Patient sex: F
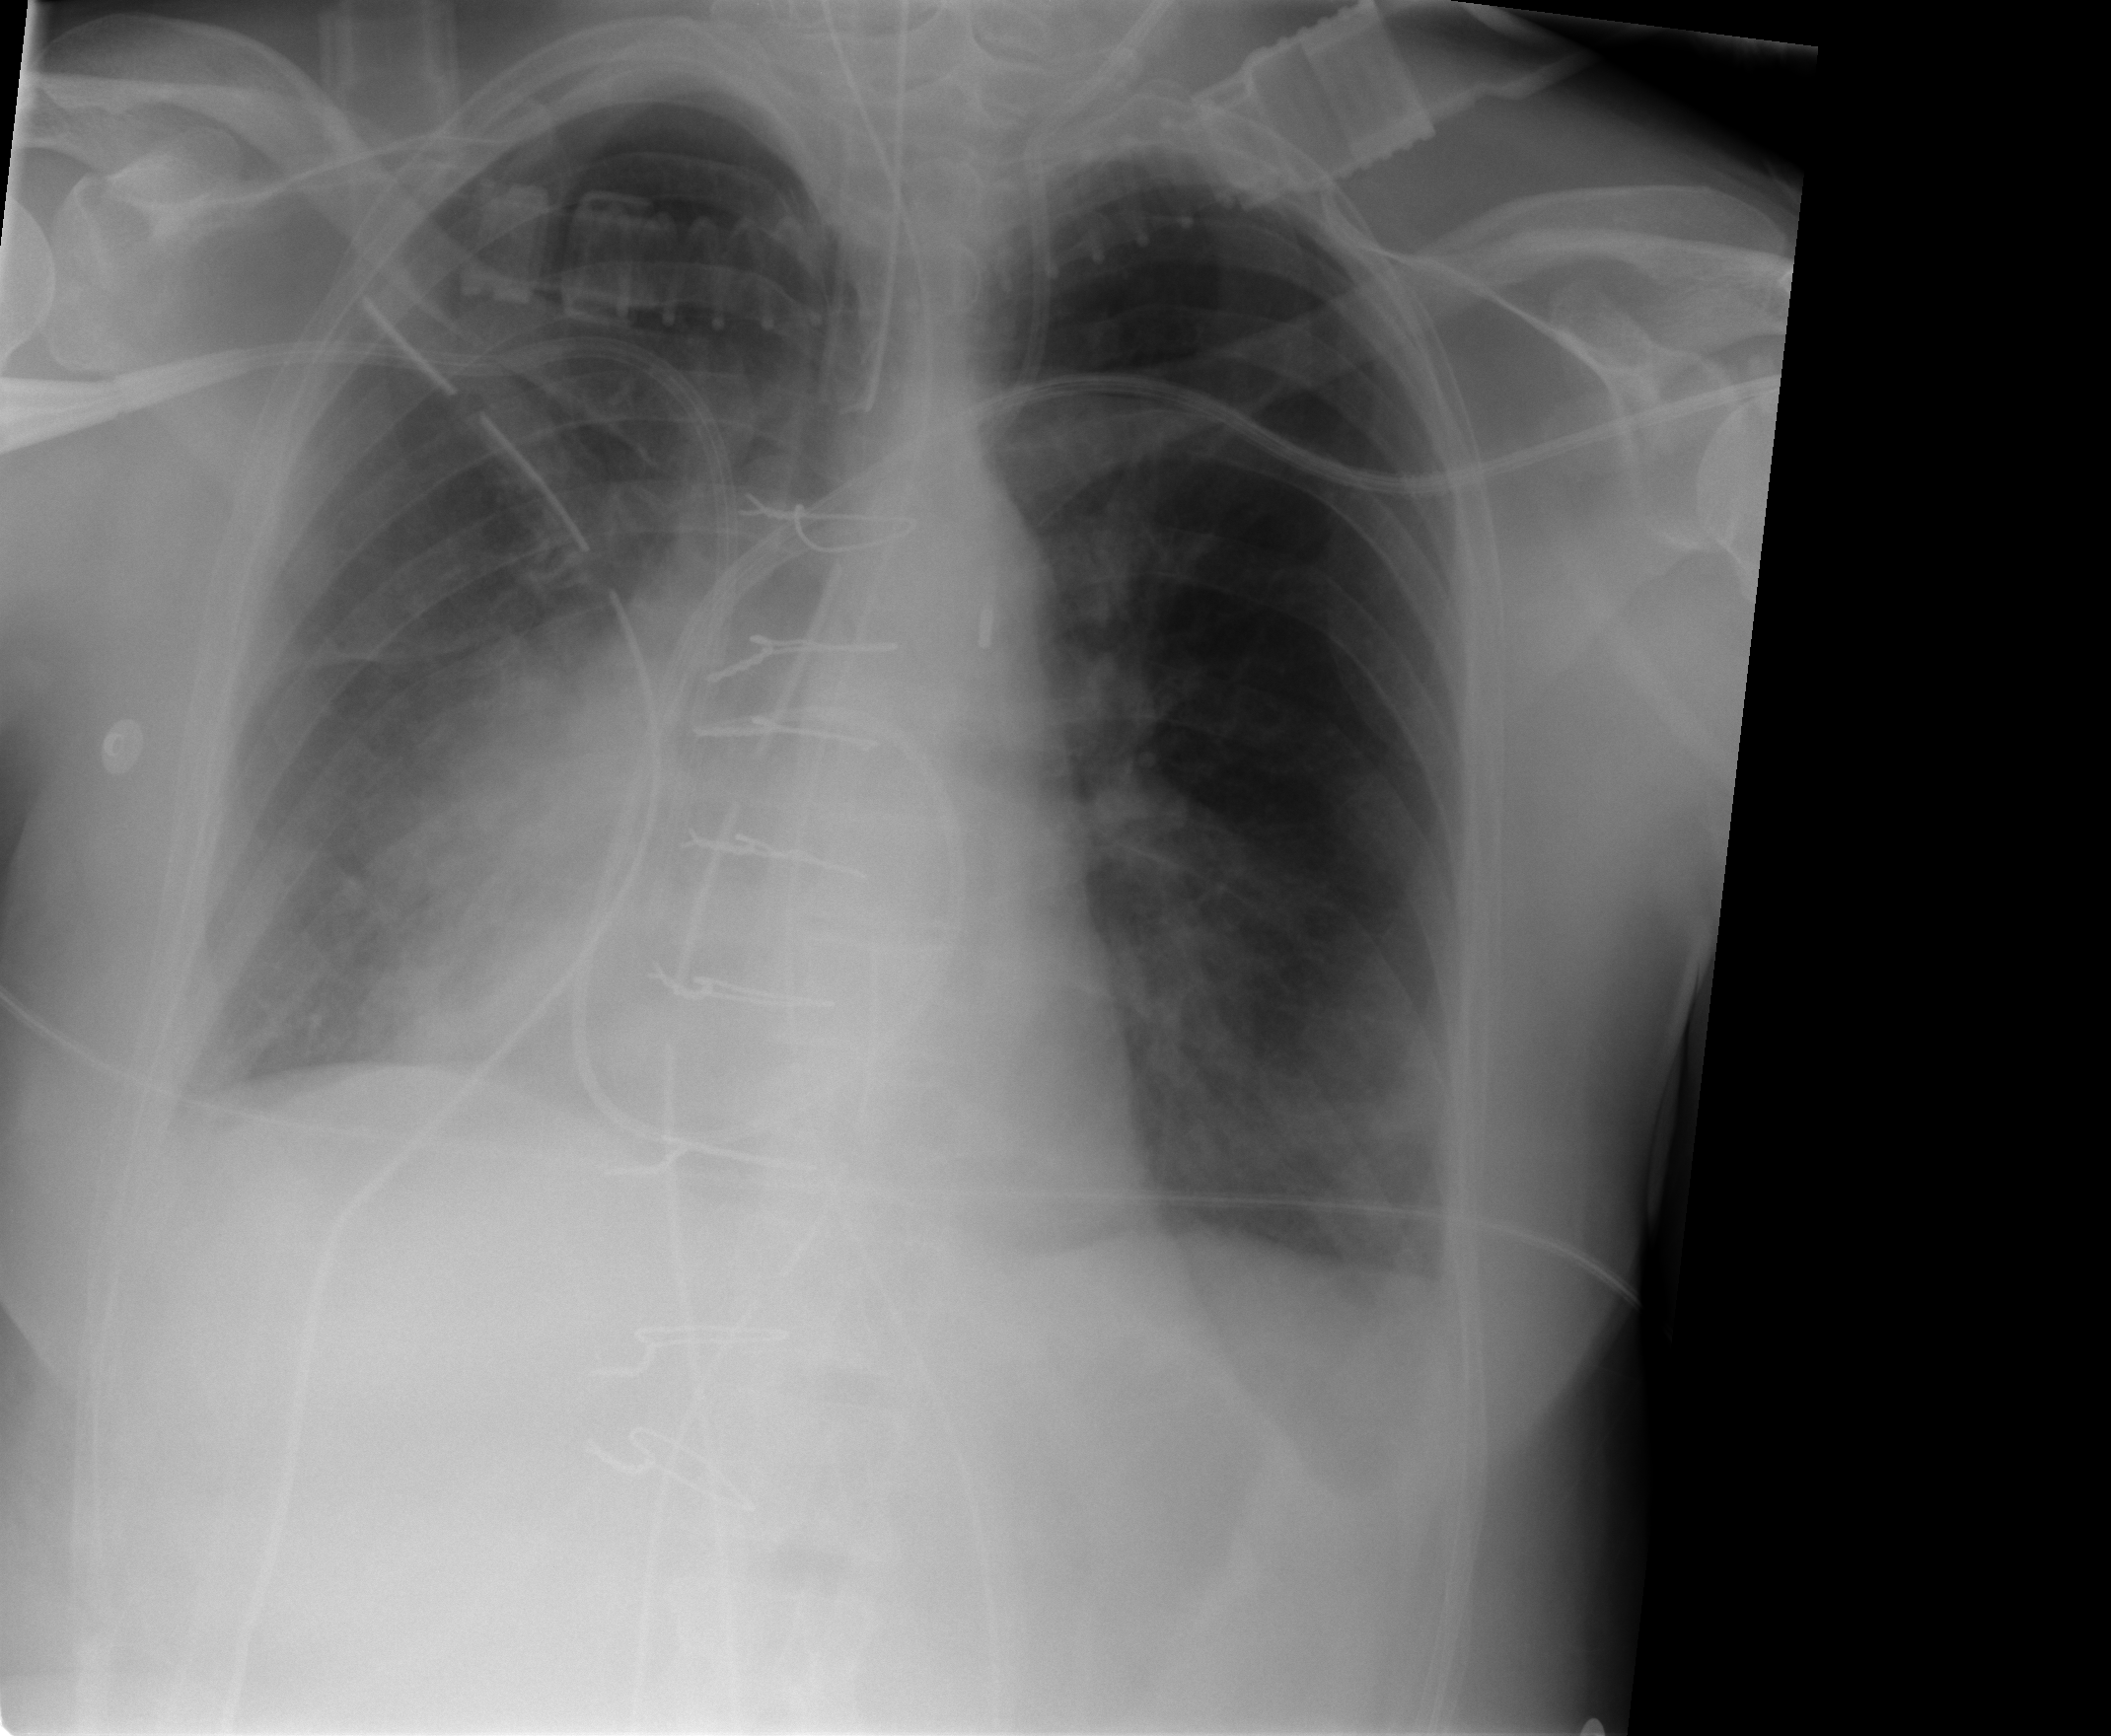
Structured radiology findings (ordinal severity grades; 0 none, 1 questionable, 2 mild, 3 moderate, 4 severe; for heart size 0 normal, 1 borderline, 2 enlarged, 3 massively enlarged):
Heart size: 2
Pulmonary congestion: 0
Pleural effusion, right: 2
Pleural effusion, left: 2
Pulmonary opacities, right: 1
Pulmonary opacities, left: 0
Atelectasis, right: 2
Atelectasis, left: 2